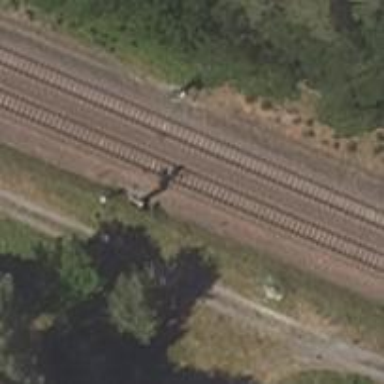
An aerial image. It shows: Railway signal.